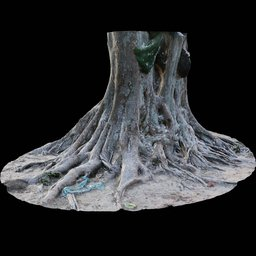
Label: nature